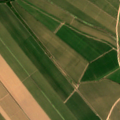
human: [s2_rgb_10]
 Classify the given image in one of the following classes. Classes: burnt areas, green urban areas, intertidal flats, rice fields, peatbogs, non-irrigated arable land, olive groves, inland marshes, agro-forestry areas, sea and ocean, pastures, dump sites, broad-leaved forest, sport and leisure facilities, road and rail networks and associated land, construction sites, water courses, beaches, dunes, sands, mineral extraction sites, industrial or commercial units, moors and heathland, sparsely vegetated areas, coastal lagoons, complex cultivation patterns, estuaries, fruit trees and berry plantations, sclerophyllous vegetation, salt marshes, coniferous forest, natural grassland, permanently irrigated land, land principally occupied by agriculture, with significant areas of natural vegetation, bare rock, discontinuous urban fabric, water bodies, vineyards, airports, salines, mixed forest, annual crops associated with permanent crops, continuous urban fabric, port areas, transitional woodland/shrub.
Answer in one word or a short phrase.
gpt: permanently irrigated land, rice fields